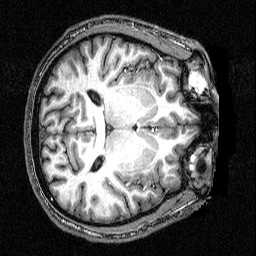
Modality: T1w
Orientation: axial
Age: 23
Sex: male
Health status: healthy
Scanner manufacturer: siemens
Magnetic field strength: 3 T
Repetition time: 2.5 s
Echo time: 0.00393 s